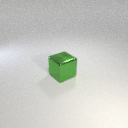
large green metal cube